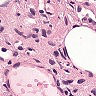
Metastatic tissue present: no